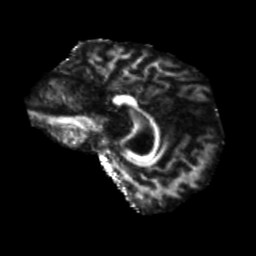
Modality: FA
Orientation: sagittal
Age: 42
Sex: male
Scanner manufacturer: siemens
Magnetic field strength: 3 T
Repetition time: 5.25 s
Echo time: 0.08 s